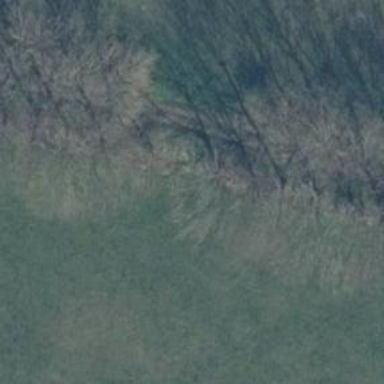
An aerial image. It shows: Row of trees in natural setting.